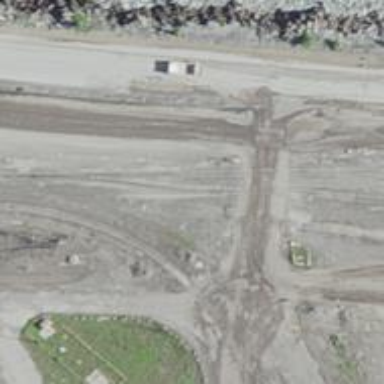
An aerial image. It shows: Railway level crossing.